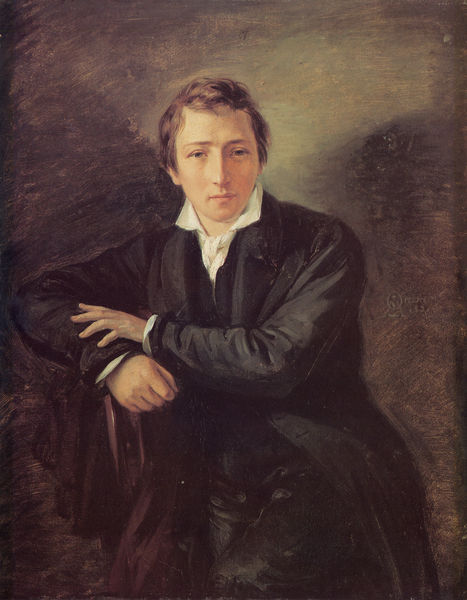
Titel: Der Dichter Heinrich Heine
Künstler: Moritz Oppenheim
Standort: Hamburg
Institution: Kunsthalle
Schlagwörter: dunkel, gemälde, hand, mann, schatten, umhang, weiß, sitzen, braun, finger, frisur, grau, haar, hintergrund, licht, mund, nase, ohr, profil, schwarz, stirn, stuhl, blick, tuch, beige, rock, schleife, anzug, blond, hemd, hose, jacke, jung, wand, arm, arme, augen, falten, gesicht, kragen, mensch, stehen, ärmel, bildnis, hände, portrait, porträt, rückenlehne, öl, auge, dunkelheit, gewand, haare, halbfigur, mantel, pose, sitzend, person, augenbrauen, direkter blick, england, frontal, kinn, poträt, renaissance, rosa, traurig, beine, wangen, düster, lehne, haltung, position, romantik, lehnen, frack, duktus, falte, dichter, ernst, schmal, sitzt, stuhllehne, glatt, edel, junge, gehrock, hemdkragen, kniestück, jacket, weste, kurze haare, offen, steht, faust, dunkler hintergrund, biedermeier, heine, talar, jüngling, junger mann, weisser kragen, portät, firsur, aus dem dunkel, krage, lich, persönlichkeit, lehnend, rein, geicht, armhaltung, heinrich, klassizimus, bartlos, leger, tuh, jugendlicher, halbfigut, schwarzer anzug, hüftbildnis